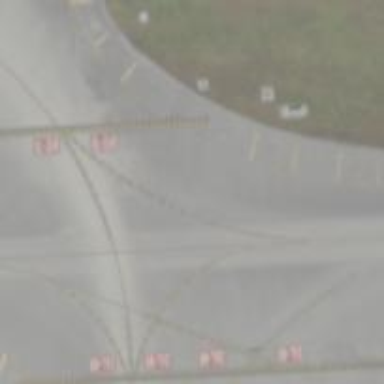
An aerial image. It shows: View of taxiway at the airport.